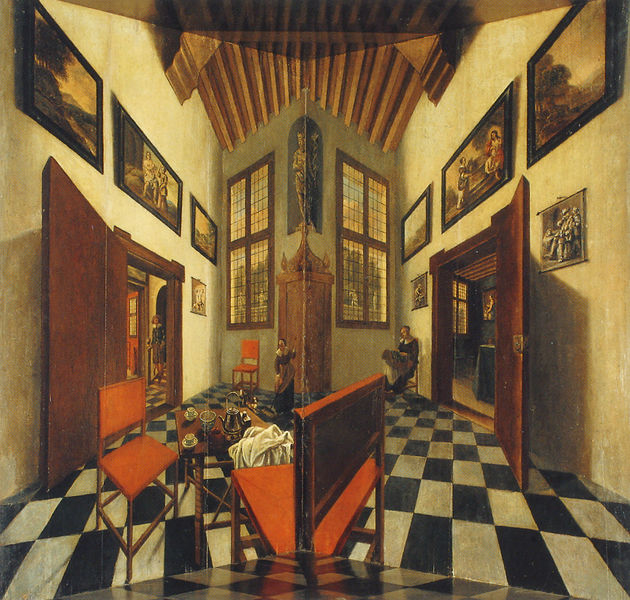
Titel: Der Perspektivschrank
Künstler: Pieter Janssens Elinga
Institution: Den Haag, Museum Bredius
Schlagwörter: gemälde, raum, stuhl, tisch, rot, schachbrett, renaissance, türen, balken, flucht, holzdecke, gespiegelt, holzbalkendecke, museum, illusion, 1800, mirror image, renesaince, mindfuck, delusion